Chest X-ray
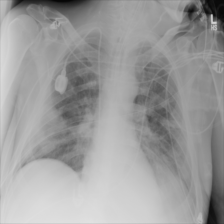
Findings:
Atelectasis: negative
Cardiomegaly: negative
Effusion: negative
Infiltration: positive
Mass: positive
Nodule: negative
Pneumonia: negative
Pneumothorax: negative
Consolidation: negative
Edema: negative
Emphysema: negative
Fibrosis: negative
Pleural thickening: negative
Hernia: negative